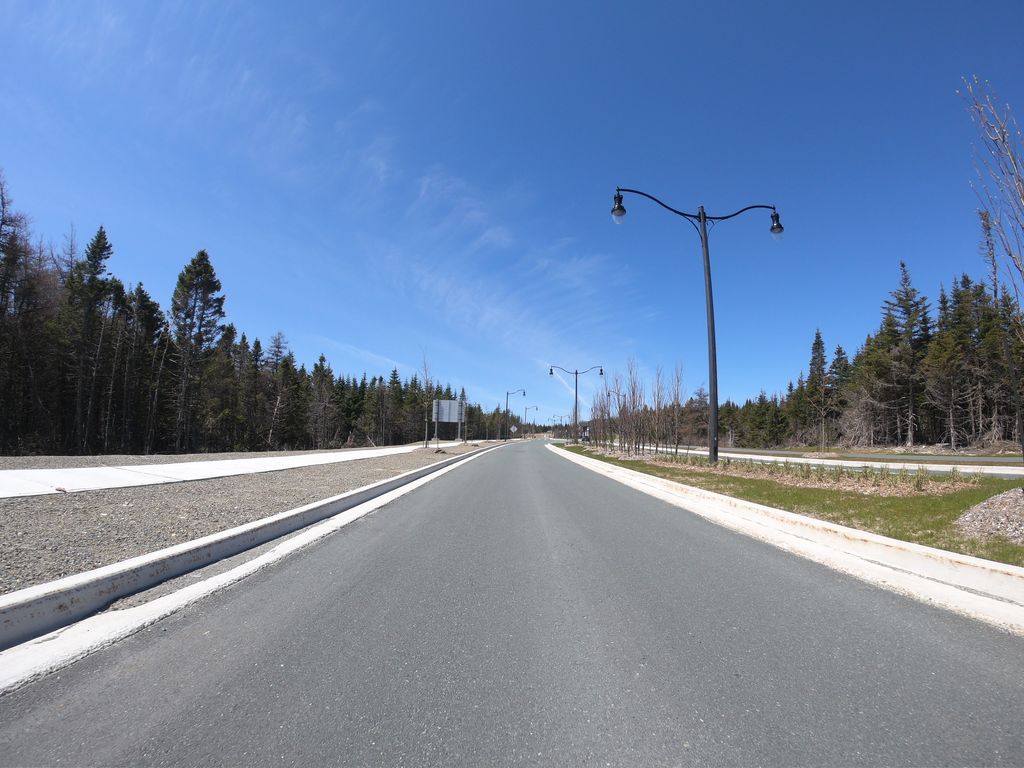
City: st_johns